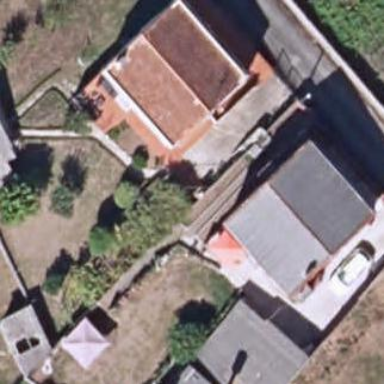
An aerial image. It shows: Simple house.